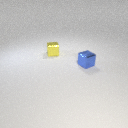
small blue metal cube to the right of small yellow metal cube